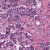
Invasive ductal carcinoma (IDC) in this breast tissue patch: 1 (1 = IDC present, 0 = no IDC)